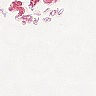
Metastatic tissue present: no